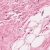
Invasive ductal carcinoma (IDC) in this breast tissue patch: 0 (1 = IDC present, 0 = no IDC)